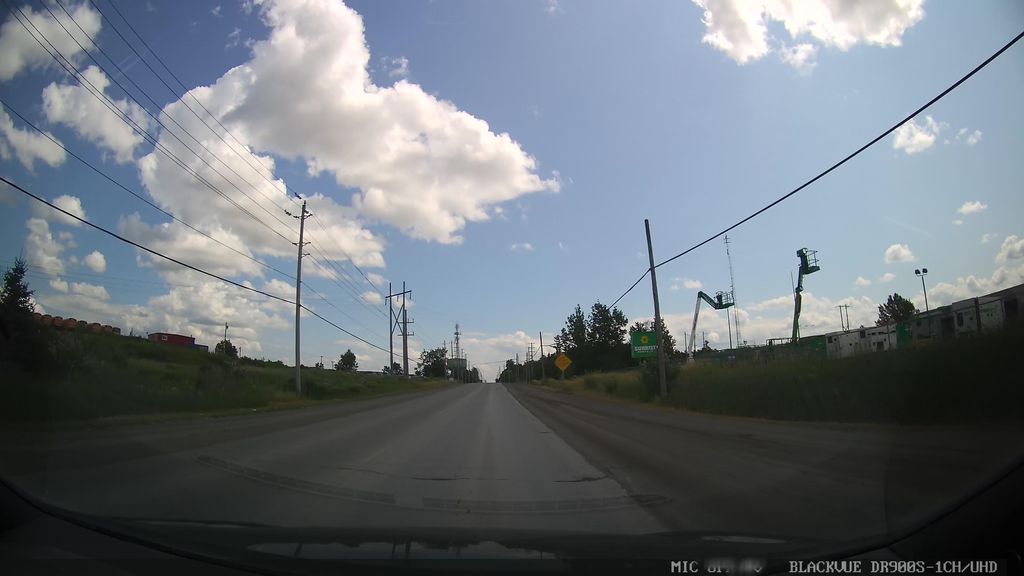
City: ottawa-gatineau